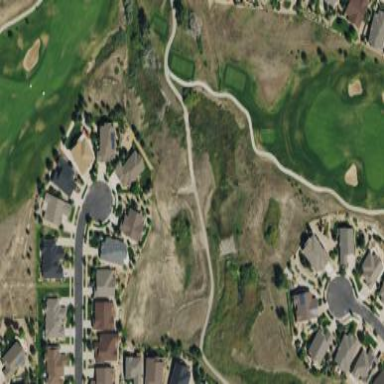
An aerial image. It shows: Rough grassy area used for golf.